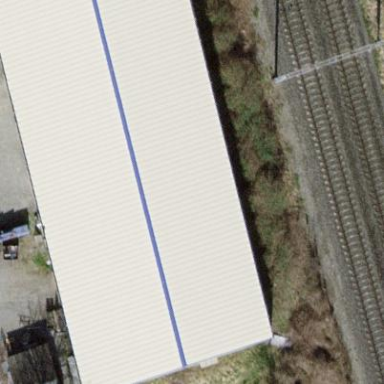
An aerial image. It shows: Industrial building.